Question: I'm building a front-end in angular that is accessing a flask/python RESTful API.
For some reason, it takes an insane amount of time before the REST resource is loaded, with most of the time just waiting. It's my understanding that 'waiting' is measuring the time to first byte - all my services run locally (the frontend, API and database).

Given that the services all run locally, I am at a loss how to debug this. Does anybody have any tips on where to look? I checked all my methods and they run decently fast (under 100ms per REST call). When I use <URL>, the API returns near-instantly.
Any ideas how to fix the wait, it only seems to be the case when loading the RESTful resource via angular. The angular $http get request is fairly straight forward:
'''
myAppControllers.controller('ManageCtrl', ['$scope', '$http',
function($scope, $http) {
$http({
url: 'http://127.0.0.1:5000/v1/domains/',
method: "GET",
headers: { 'Content-Type': 'application/json' },
}).
success(function(data, status, headers, config) {
console.log('login successful');
console.log(status);
console.log(data);
}).
error(function(data, status, headers, config) {
console.log('login failed');
});
}]);
'''
- -
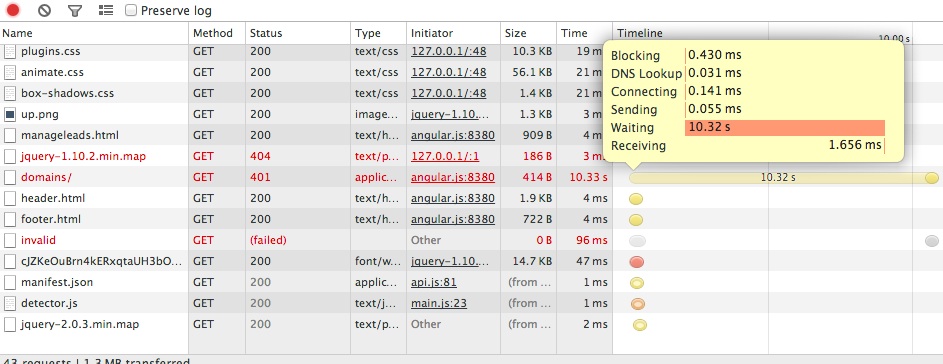
Answer: We had the same problem and after some research the problem is related with the way Chrome uses connections and the default configuration of flask as mono threaded.
Added threaded=true when flask app is started solved the problem:
'''
app.run(threaded=True)
'''